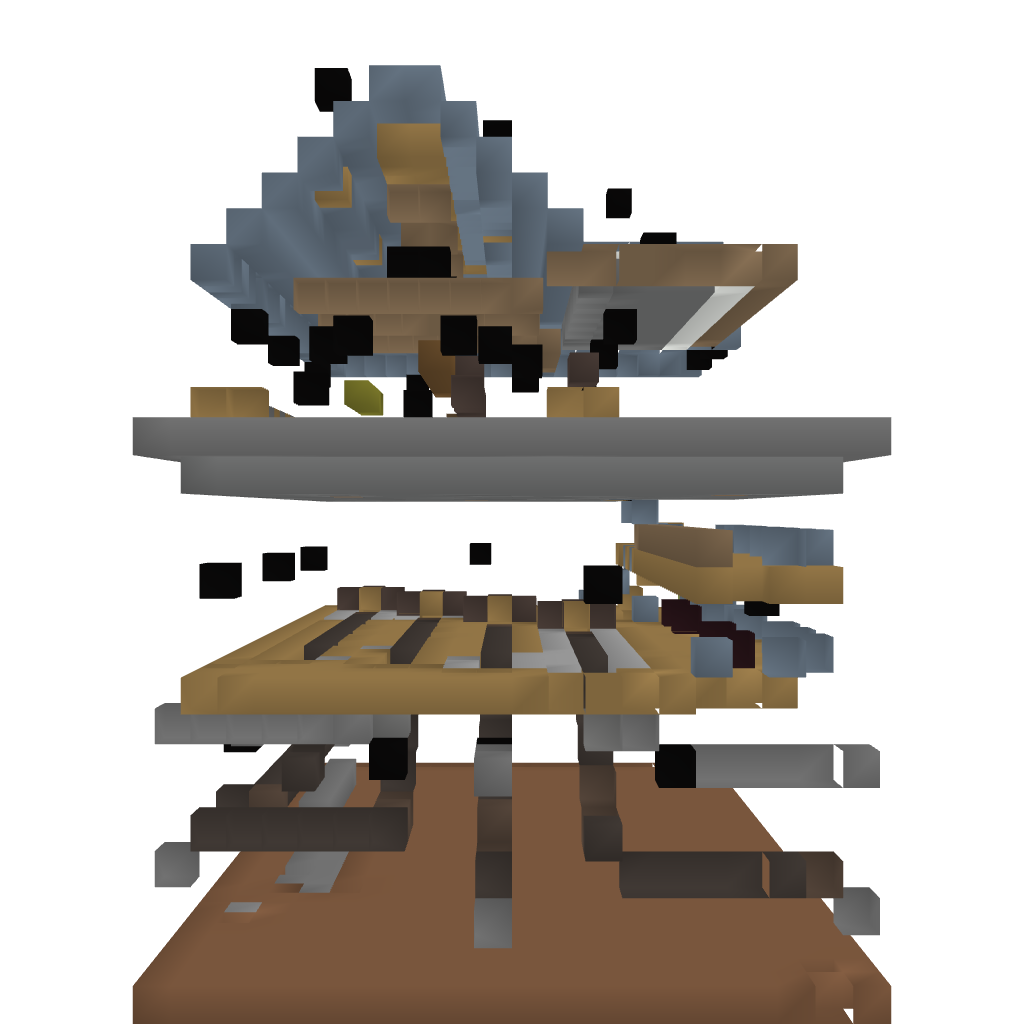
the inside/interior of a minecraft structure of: Nice village train station